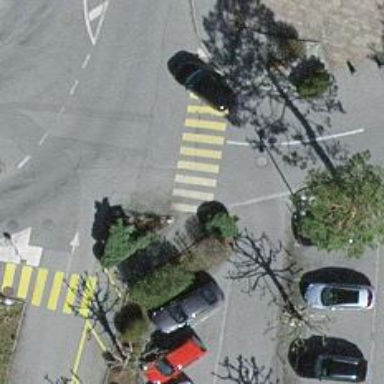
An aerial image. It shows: Marked crossing on the road.